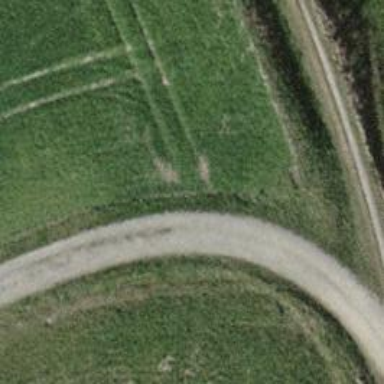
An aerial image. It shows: Track with compacted grade 2 surface.